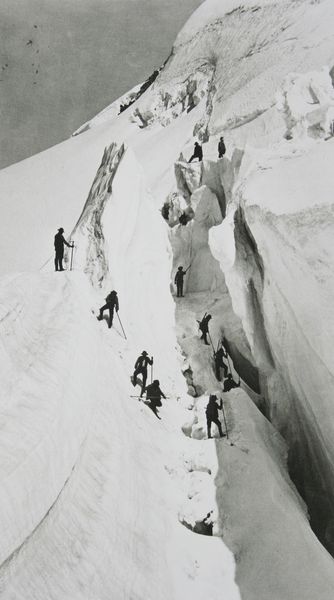
Titel: Auf dem Weg zum Grand Plateau. Besteigung des Mont Blanc
Künstler: Louis Auguste Bisson
Standort: Paris
Institution: Bibliothèque Nationale
Schlagwörter: berg, dunkel, felsen, gemälde, gruppe, himmel, mann, schatten, weiß, landschaft, menschen, grau, hell, hut, hüte, licht, männer, schwarz, szene, eis, schnee, jacke, mensch, stehen, kalt, natur, gehen, sonne, berge, berghang, fels, gebirge, gipfel, gletscher, hang, hochgebirge, lawine, weis, winter, detail, foto, fotografie, photographie, stangen, suchen, höhe, alpen, kälte, seil, schneelandschaft, schwarzweiß, stöcke, photo, flecken, stäbe, wanderer, hochkant, kluft, hänge, klettern, wanderung, grat, steigen, historisch, tief, riss, suche, ski, spalte, bergsteiger, bergtour, skifahrer, skier, flanke, nordpol, antarktis, besteigung, abgrung, gletscherspalte, 20. jahrhundert, 13, bersteiger, alpinitisch, alpinistisch, oldfashioned, ersteigung, mount everest, bergdrama, austieg, seilschaft